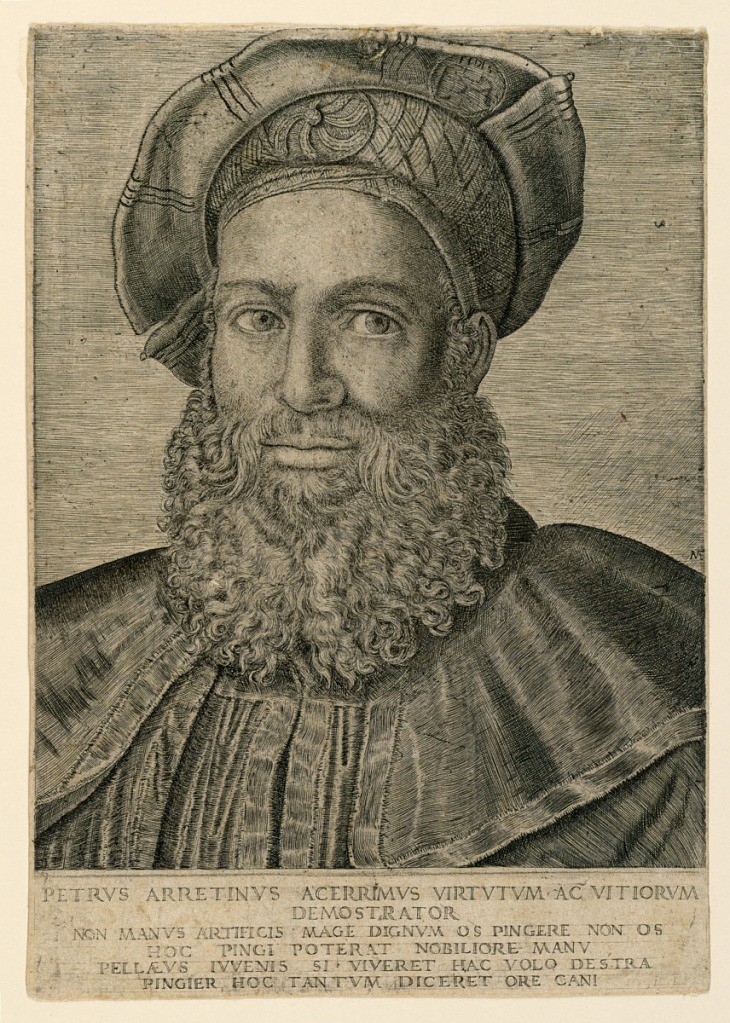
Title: Portrait of Pietro Aretino (1492-1556)
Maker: Marc Antonio Raimondi, Italian, 1483 – 1527
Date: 1517–1520
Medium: Engraving on paper
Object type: Print
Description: Bust-length portrait, shown almost full-face, turned slightly to the left. He wears a hat which is tipped down over his right ear.